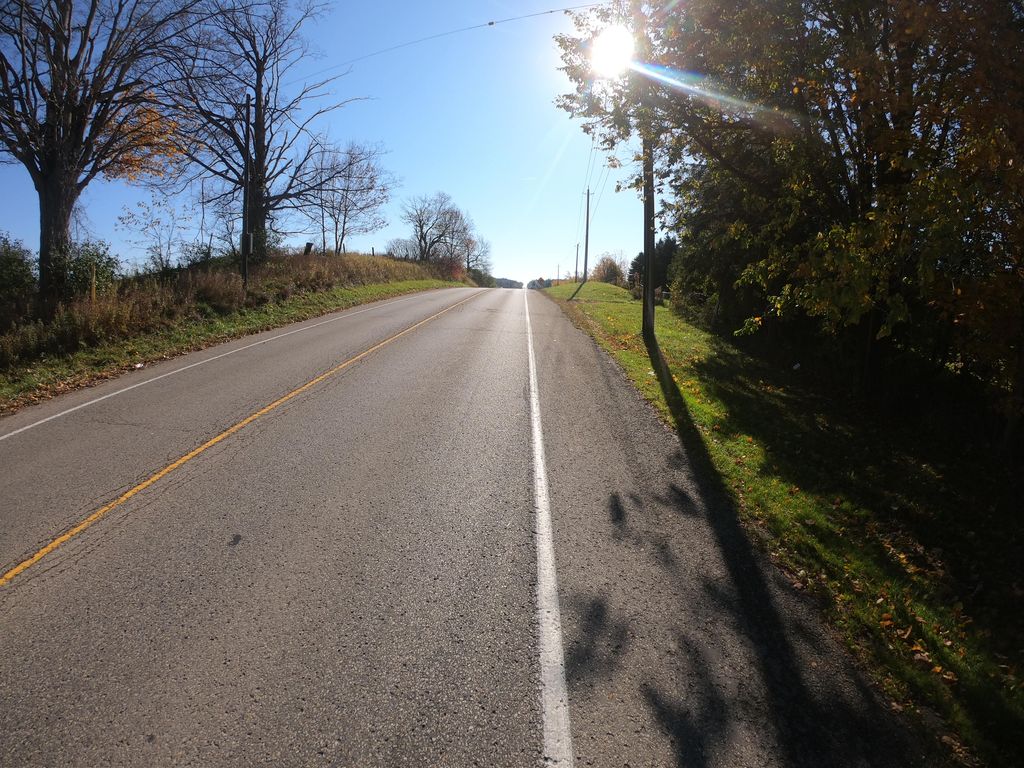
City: kitchener-waterloo